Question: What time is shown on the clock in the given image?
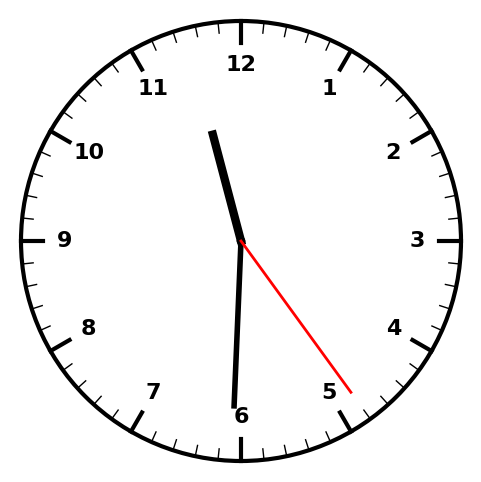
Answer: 11:30:24